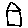
Label: house